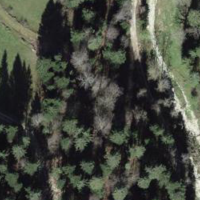
EUNIS habitat code: 44
Species observed at this site:
Aruncus dioicus